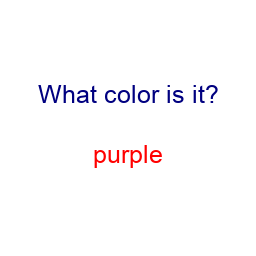
Color: red
Color name shown: purple
Background color: white
Question text color: navy